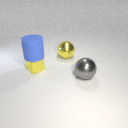
large gray metal sphere to the right of small yellow metal cube